Chest X-ray. View position: PA
Patient age: 51
Patient sex: F
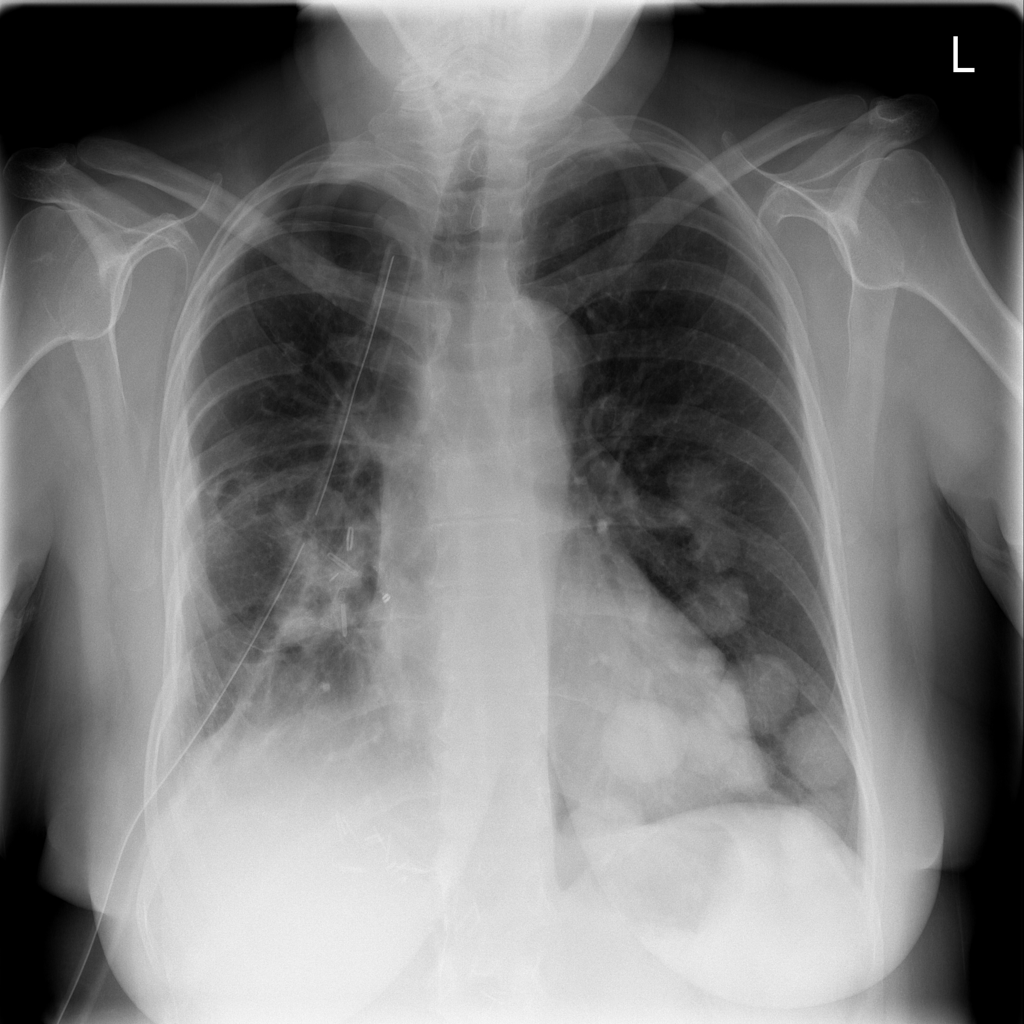
Finding: Pneumothorax